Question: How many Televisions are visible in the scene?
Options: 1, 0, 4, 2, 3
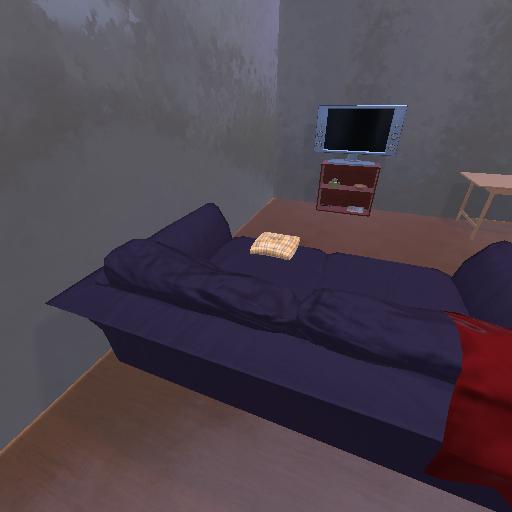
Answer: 1